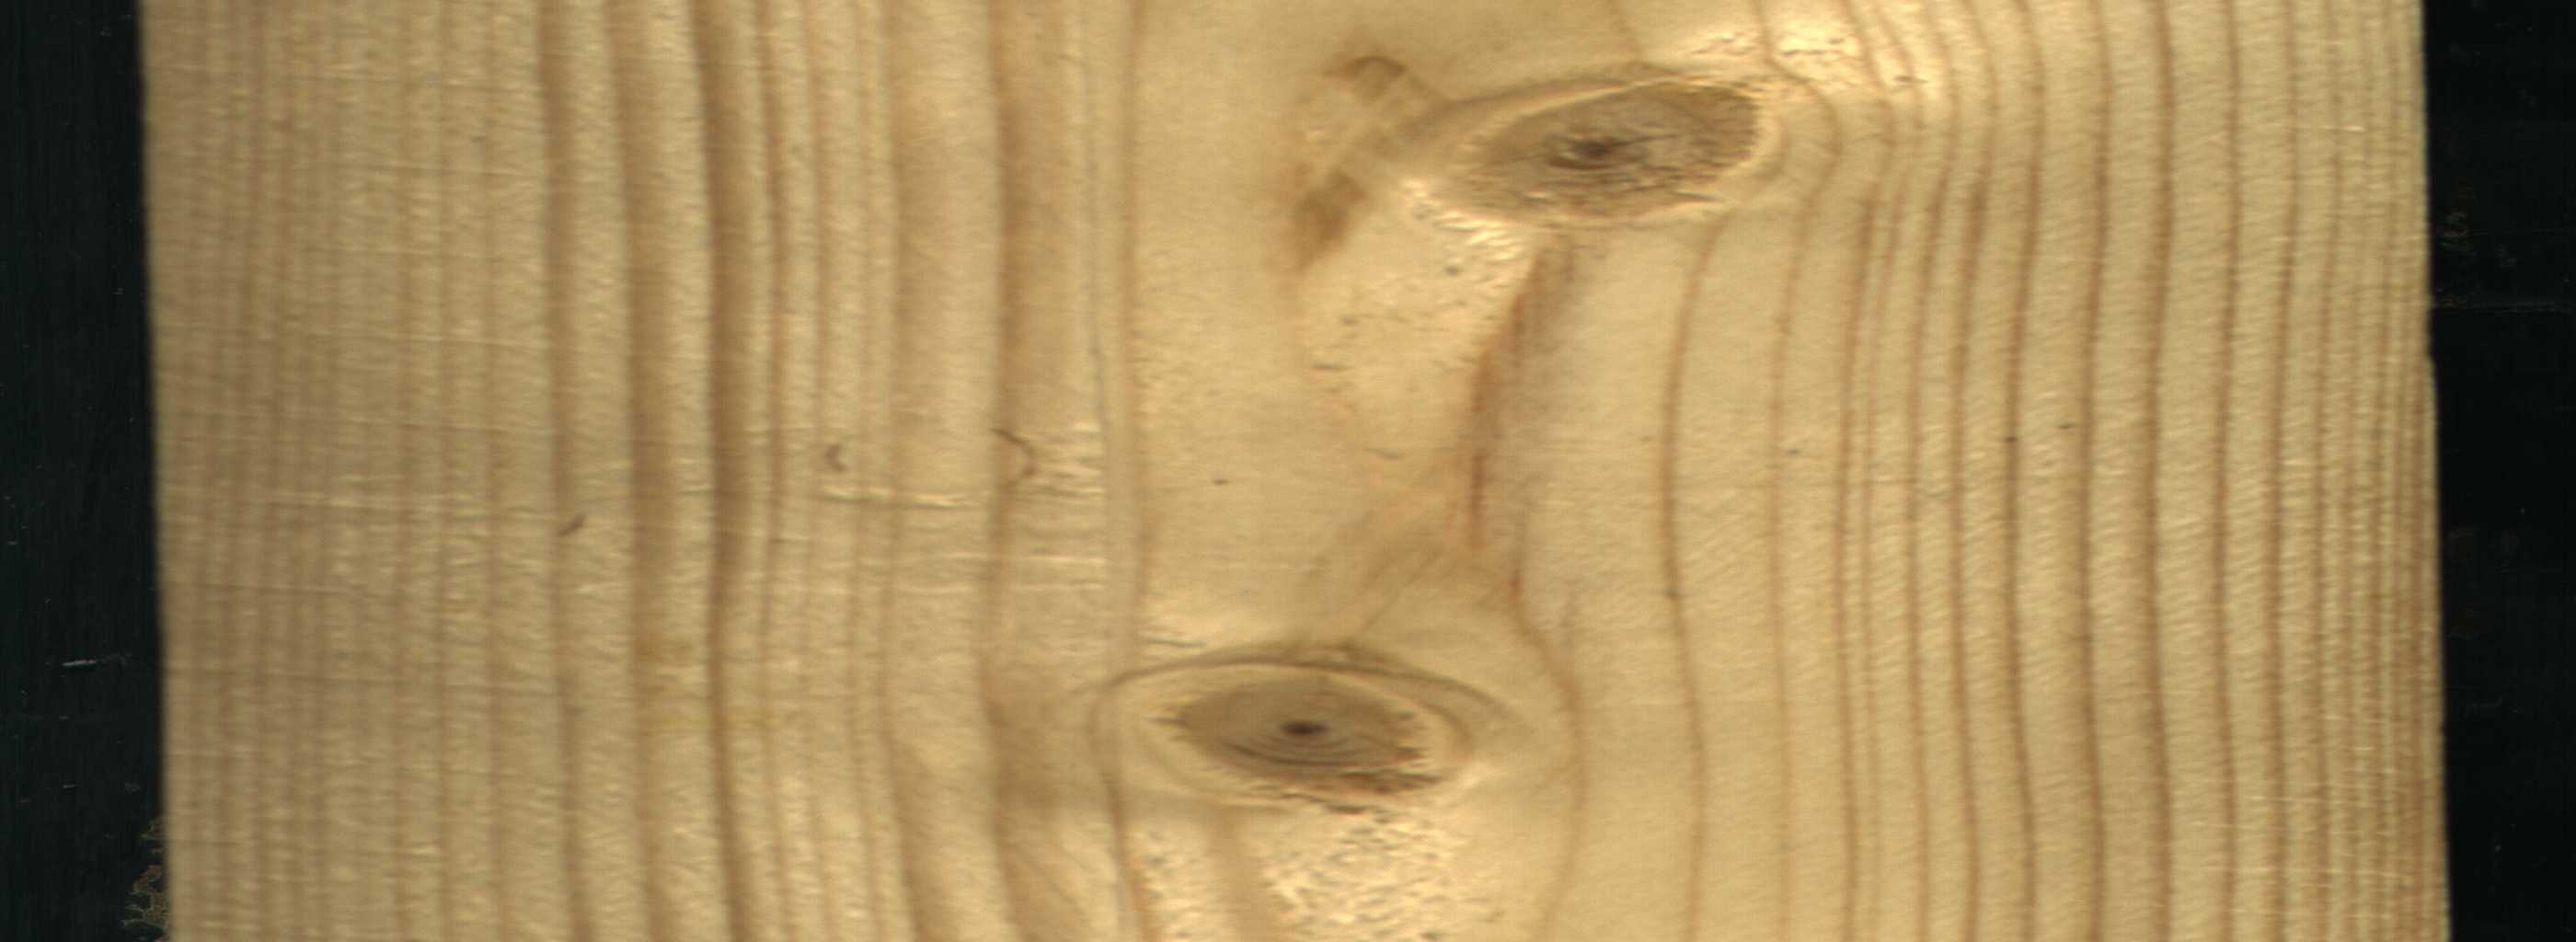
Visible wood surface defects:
Live_Knot
Live_Knot